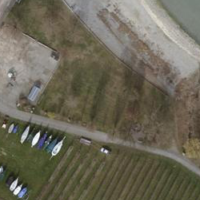
EUNIS habitat code: 40
Species observed at this site:
Matricaria discoidea